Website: crate-barrel
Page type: customer-info-address
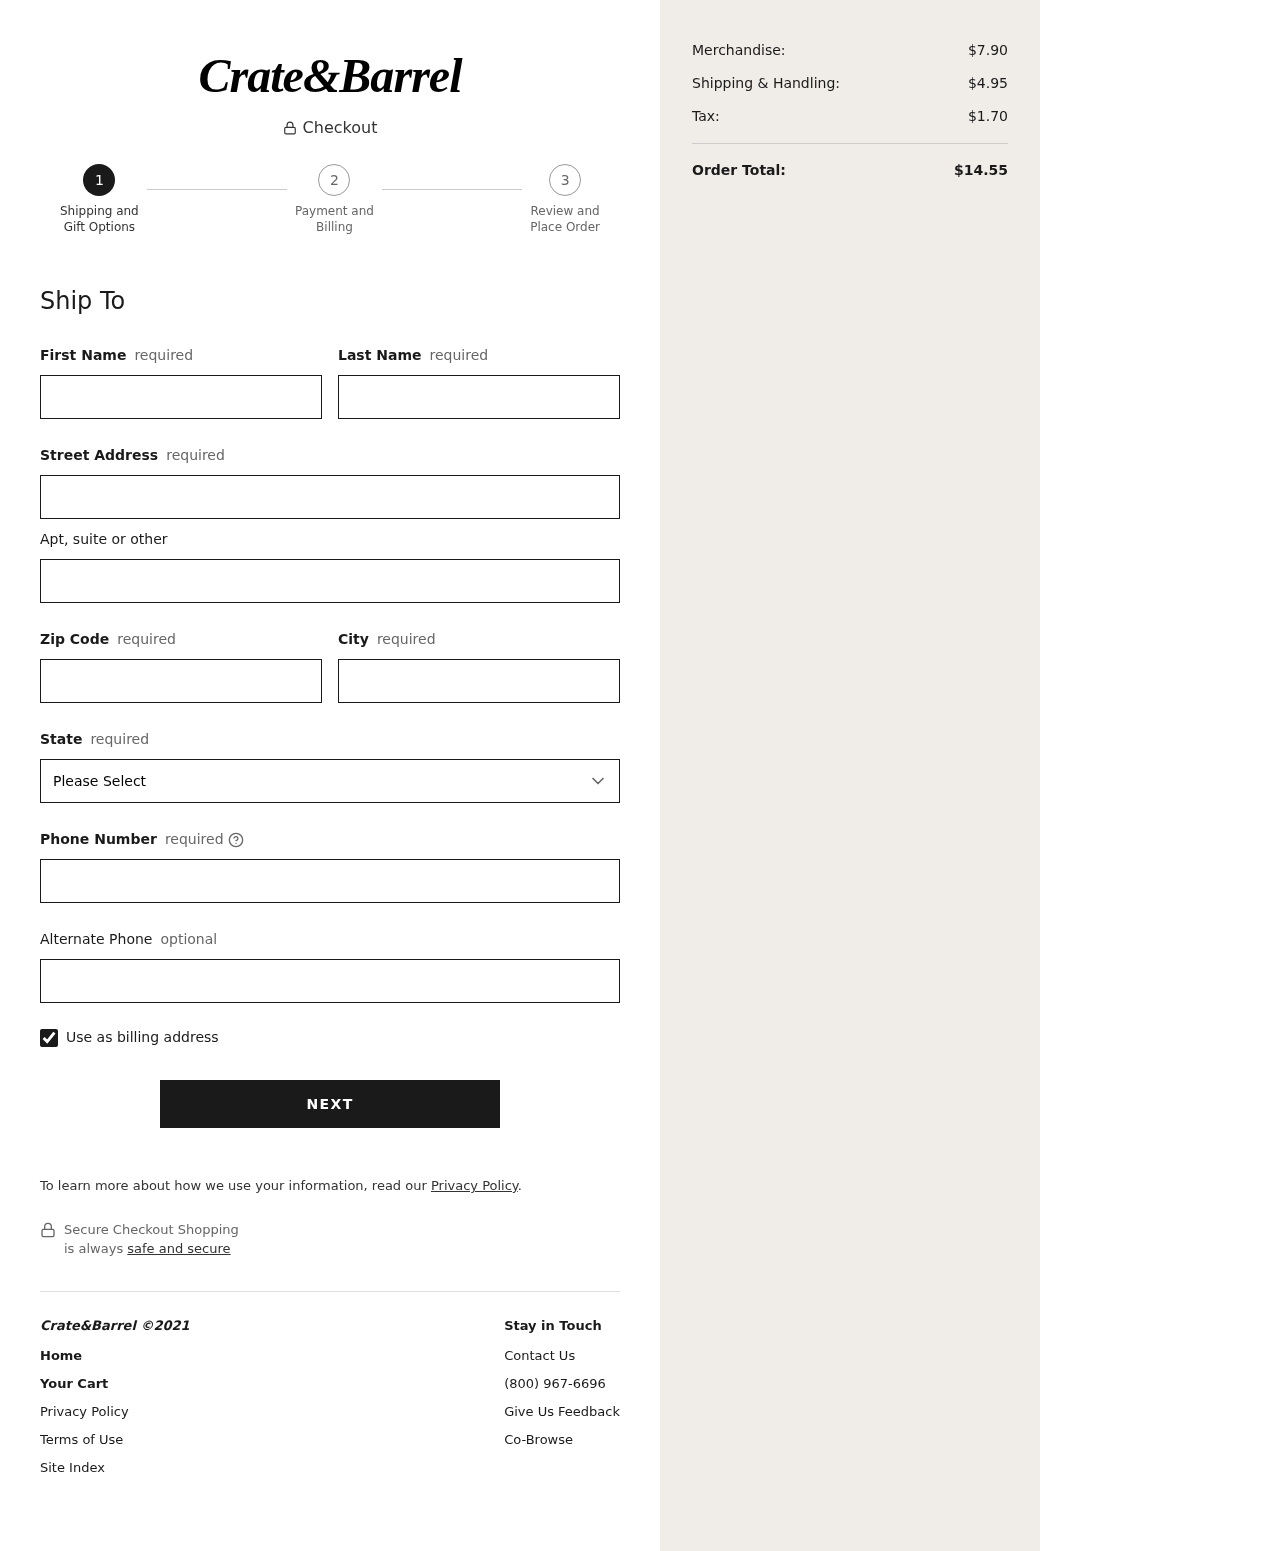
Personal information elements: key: PII_STATE
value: AS
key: PII_FIRSTNAME
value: Daniel
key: PII_LASTNAME
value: Valdez
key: PII_STREET
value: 04078 Andrew Brook Suite 061
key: PII_POSTCODE
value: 07401
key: PII_CITY
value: South Adamstad
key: PII_PHONE
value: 4633223416
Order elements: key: ORDER_SUBTOTAL
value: $7.90
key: ORDER_SHIPPING_COST
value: $4.95
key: ORDER_TAX
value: $1.70
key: ORDER_TOTAL
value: $14.55